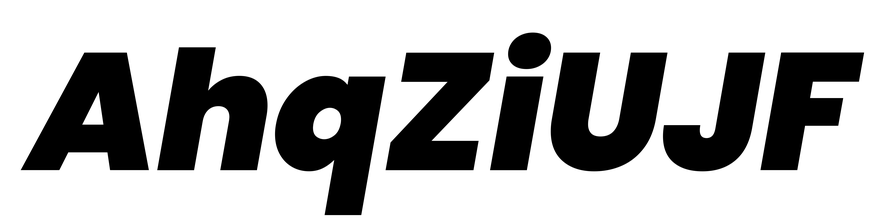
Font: Poppins-BlackItalic